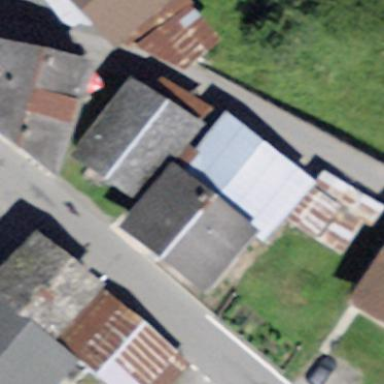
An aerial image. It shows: Building.